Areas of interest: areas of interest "IM Shanghai Changning International Building T3"
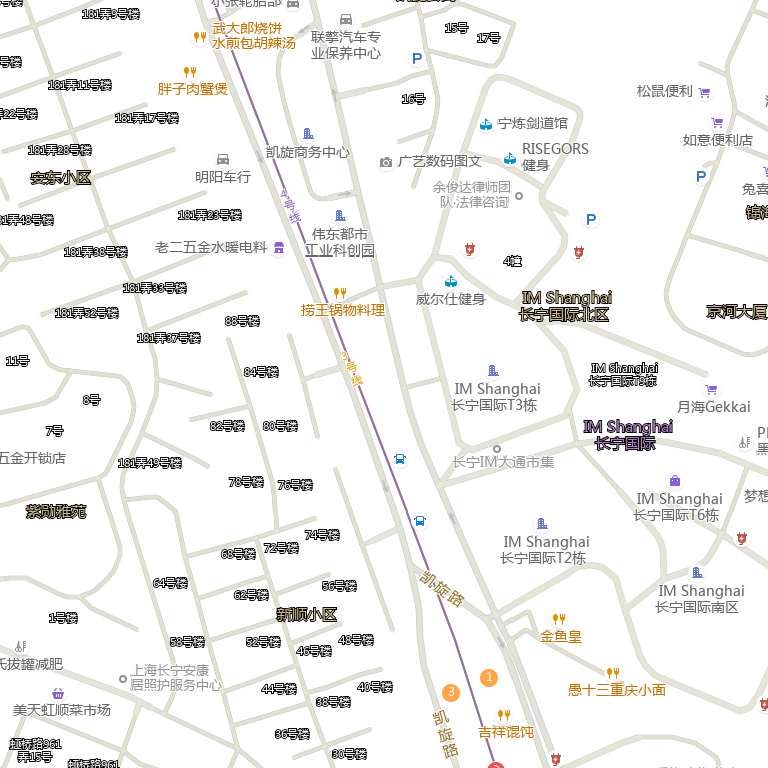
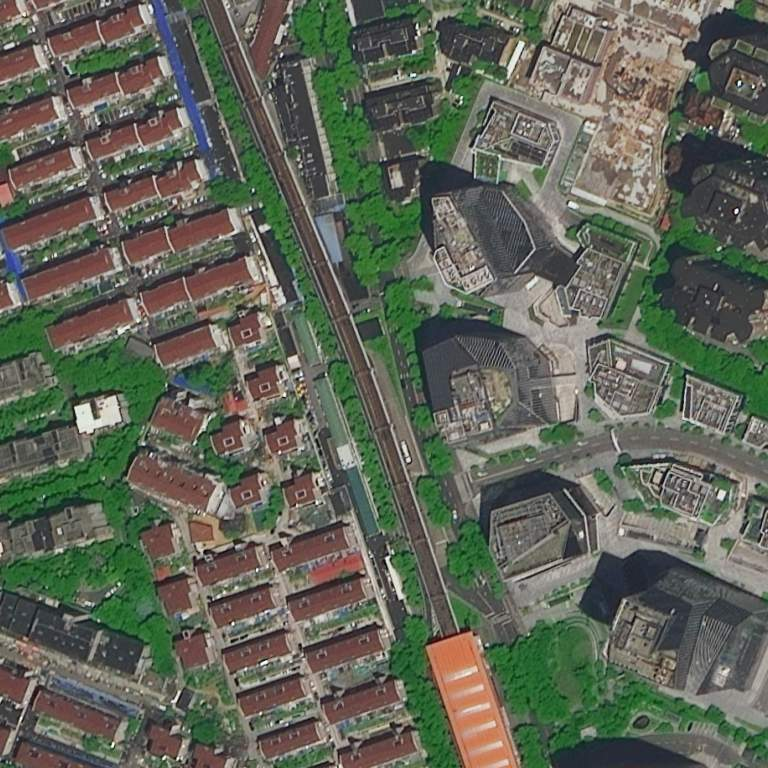